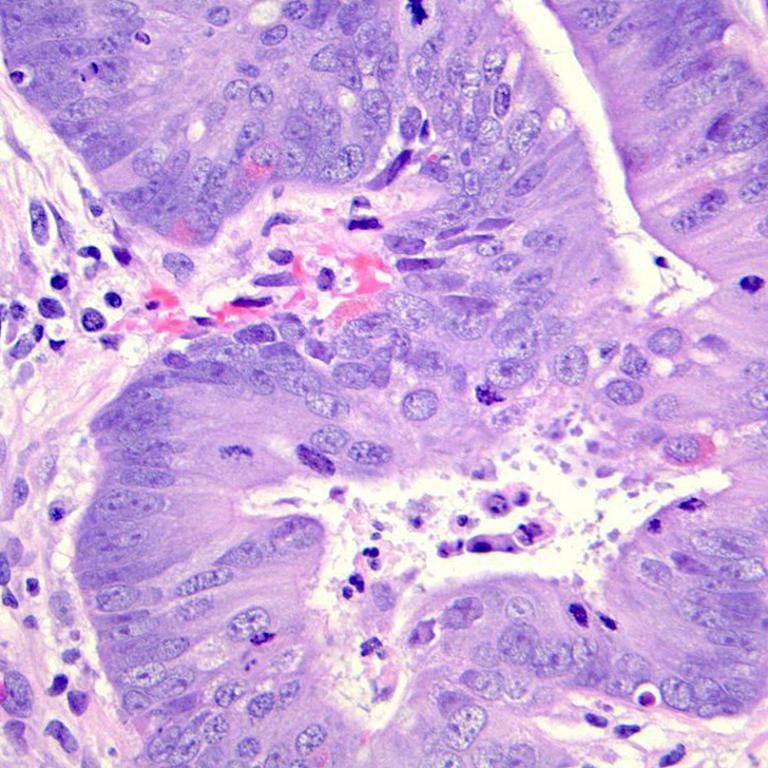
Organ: colon
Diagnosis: adenocarcinomas